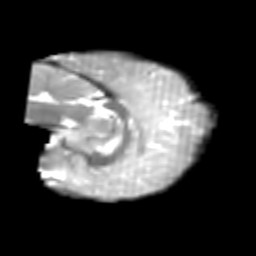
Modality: T2w
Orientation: sagittal
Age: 5
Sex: male
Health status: healthy